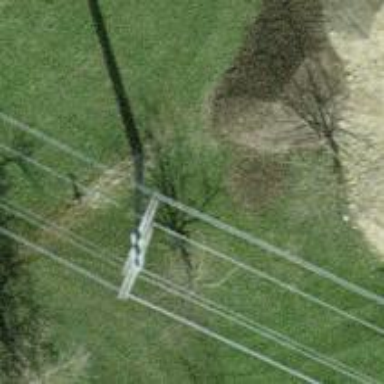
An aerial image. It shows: Power pole.